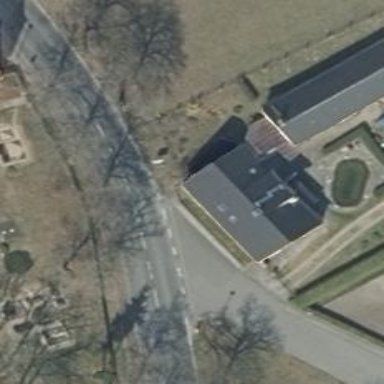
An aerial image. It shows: Gabled house with red roof oriented along its structure.